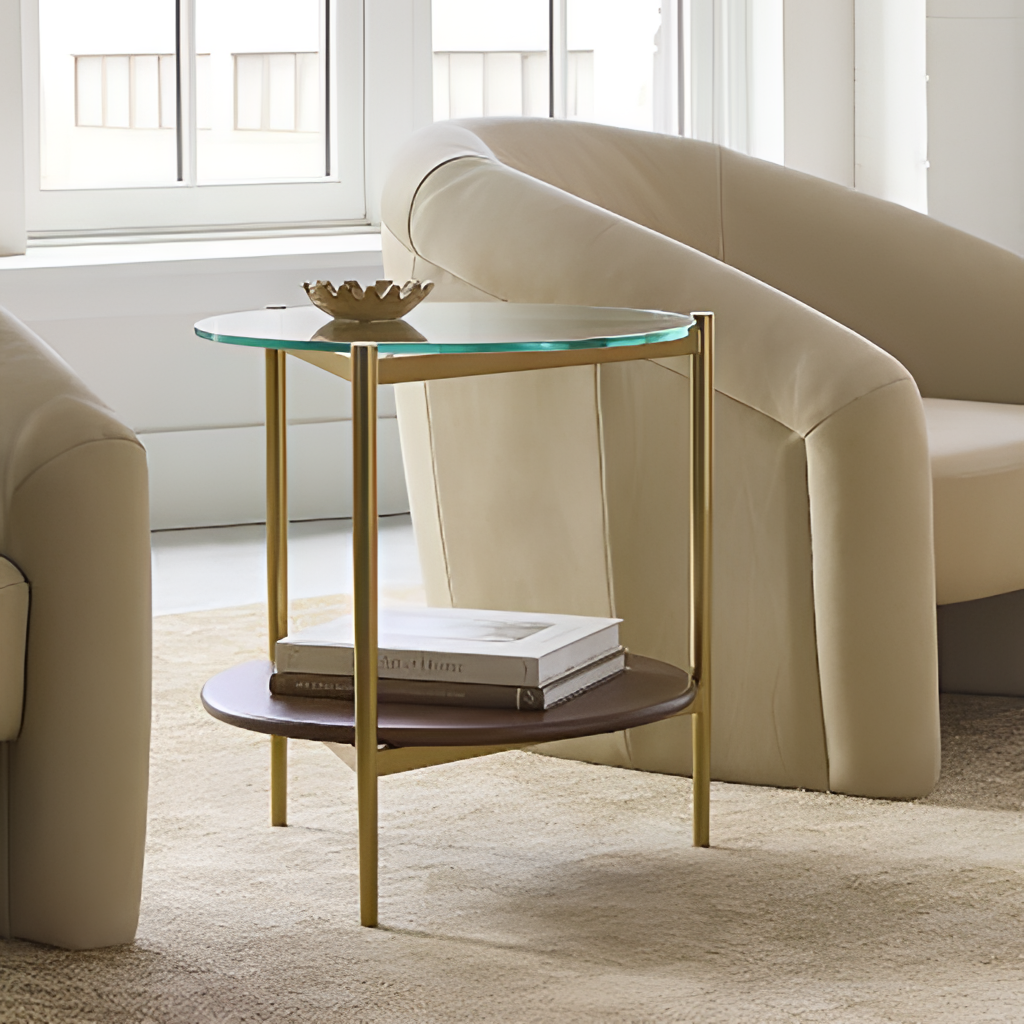
gold metal and glass side table, living room, fabric flooring, with solid pattern, paint wallpaper, with solid pattern, contemporary